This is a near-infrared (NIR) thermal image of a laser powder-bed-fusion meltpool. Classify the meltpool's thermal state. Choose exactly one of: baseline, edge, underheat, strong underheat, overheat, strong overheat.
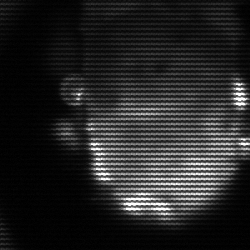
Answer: baseline